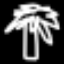
Label: palm tree